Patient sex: M
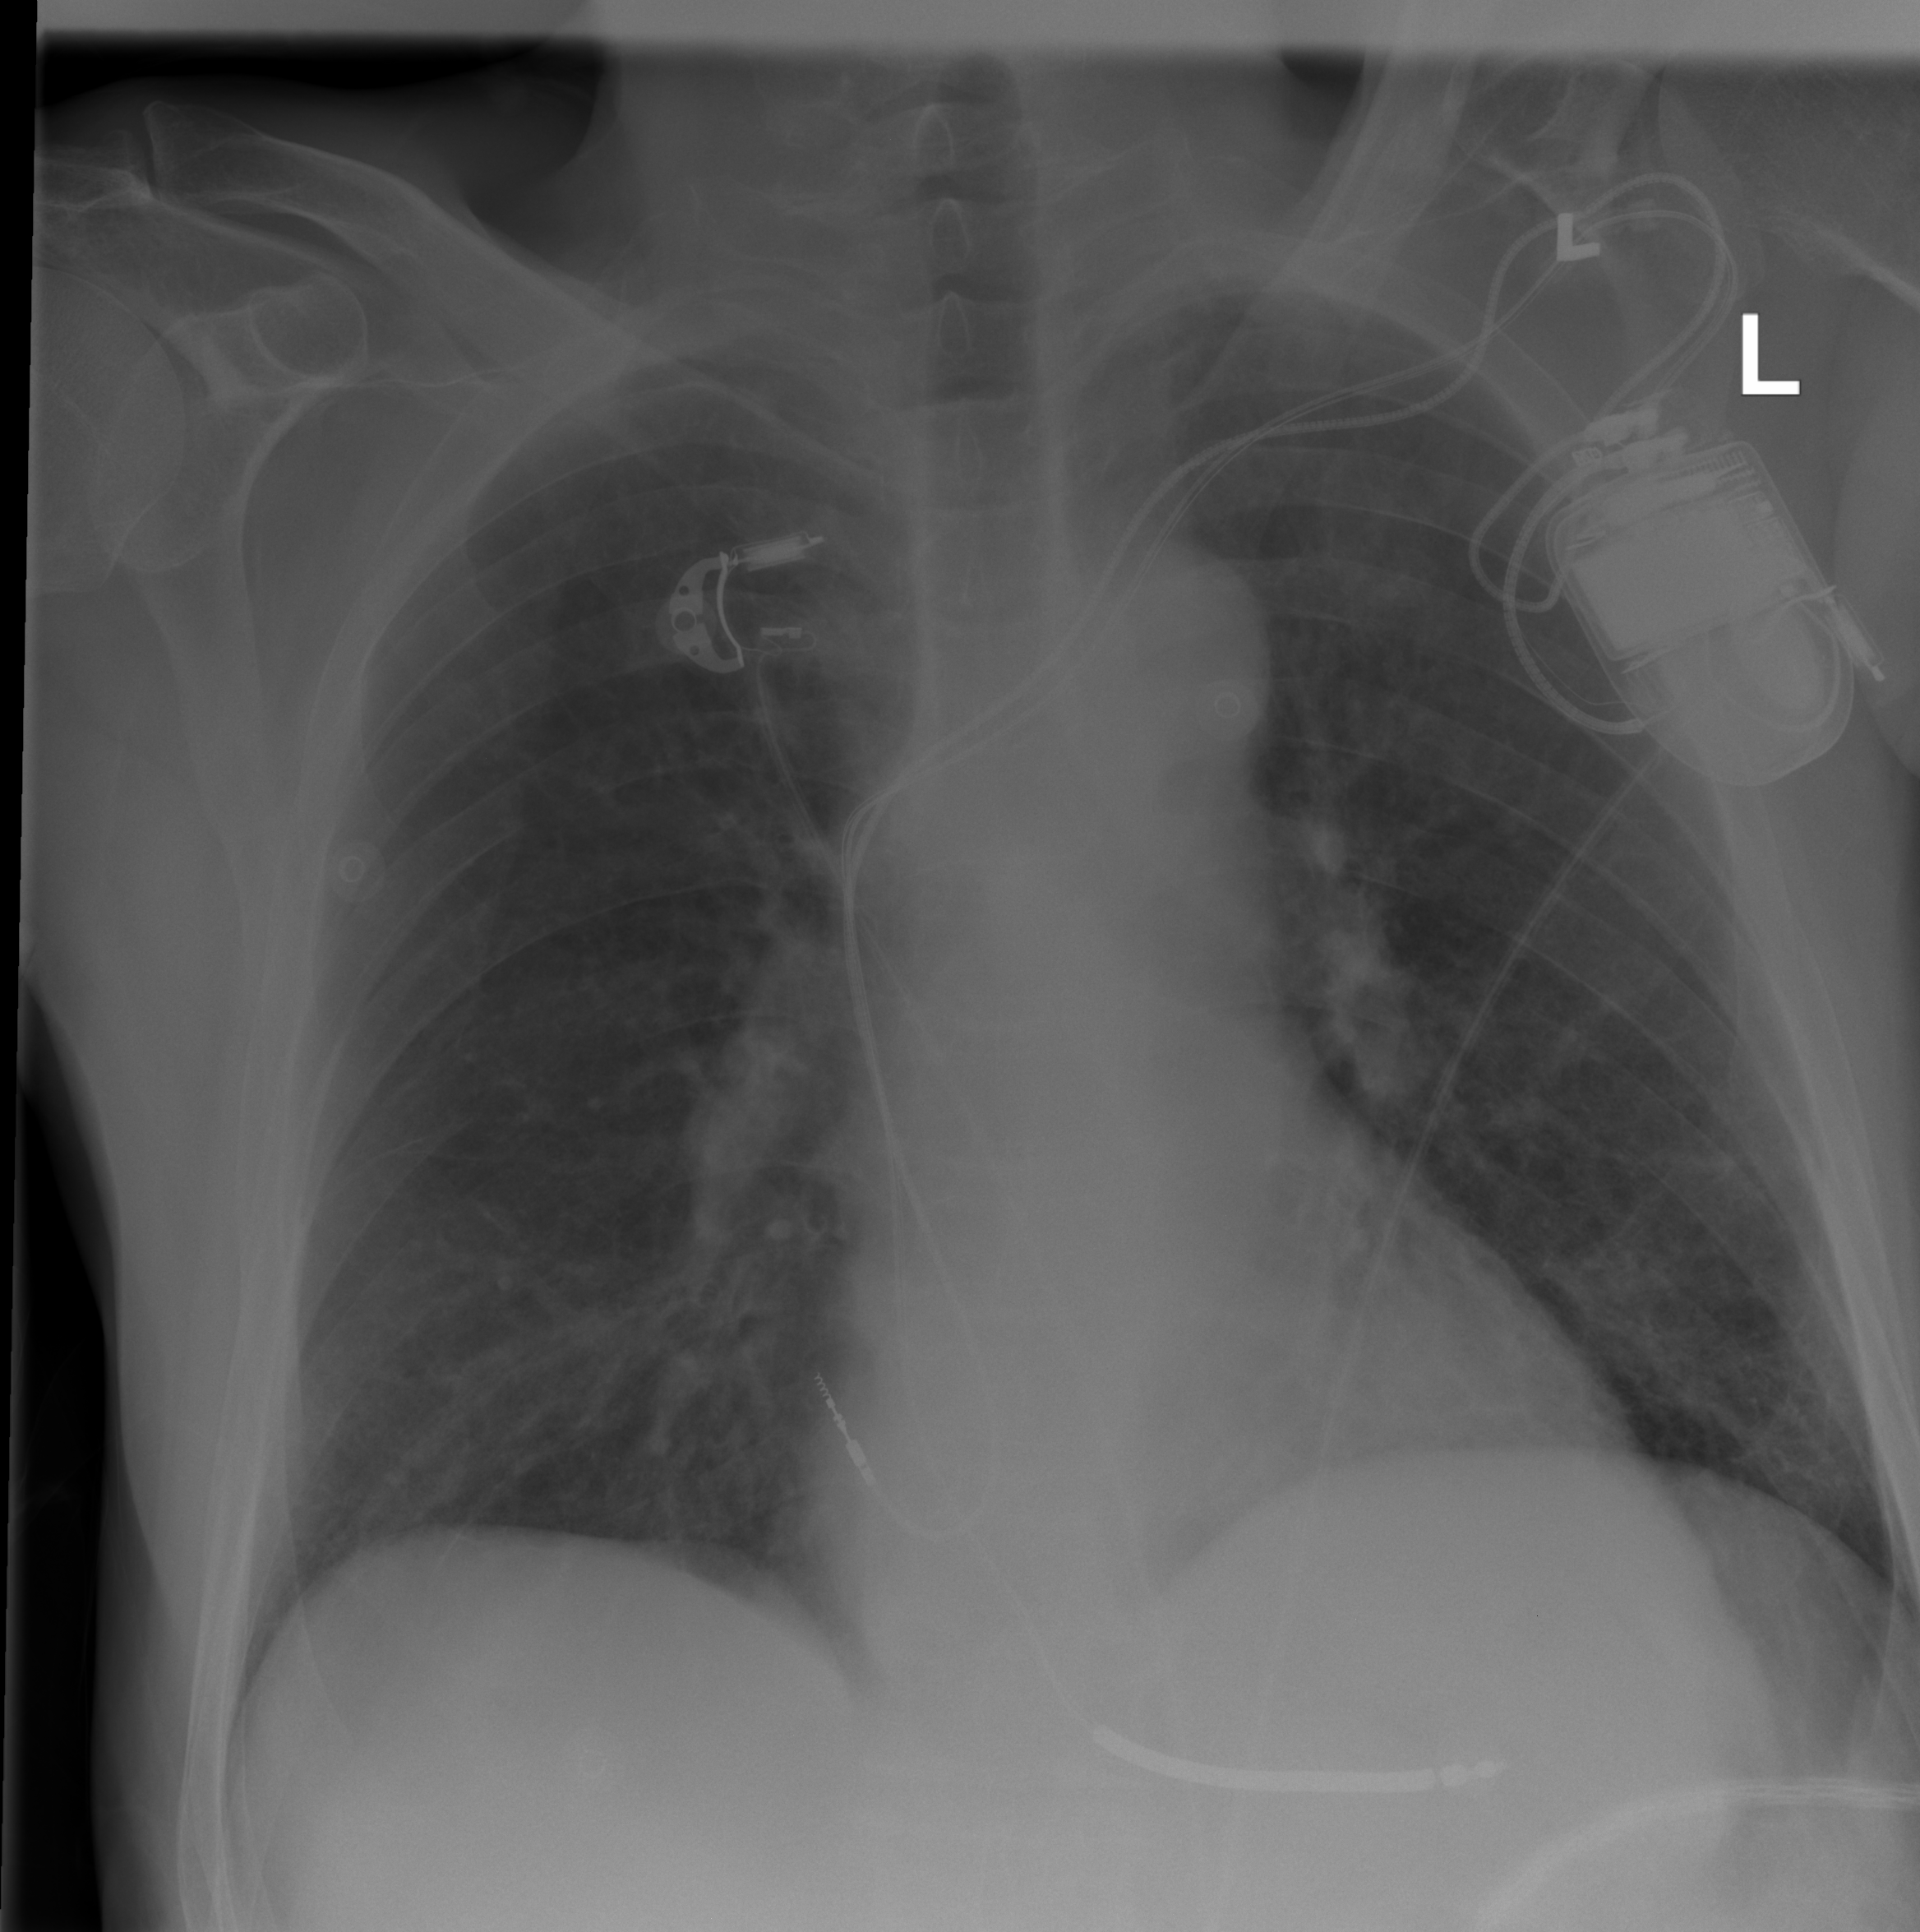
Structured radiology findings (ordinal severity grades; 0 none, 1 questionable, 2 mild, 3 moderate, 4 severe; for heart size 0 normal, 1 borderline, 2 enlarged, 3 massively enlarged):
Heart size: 0
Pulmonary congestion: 2
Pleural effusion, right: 0
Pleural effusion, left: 0
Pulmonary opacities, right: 2
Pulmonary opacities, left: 2
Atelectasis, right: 0
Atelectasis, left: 0